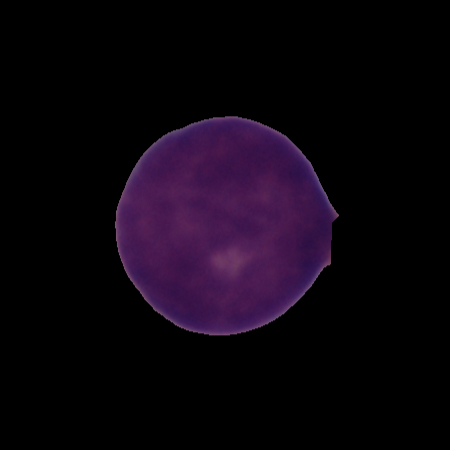
Label: cancer